Question: I am using a library called mxGraph and in my code I subscribe for an event. In the callback function I receive according to the documentation the sender object and the event object. I outputted the event object to the console and got the following:

My question is how to get 'cells'?
Thanks.
Martin
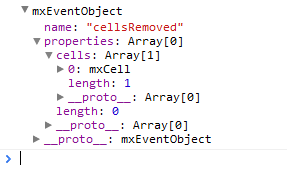
Answer: '''
mxEventObject.properties.cells
'''
or
'''
mxEventObject['properties']['cells']
'''